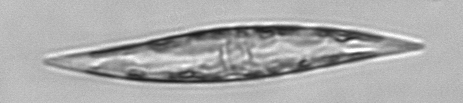
Label: Pleurosigma